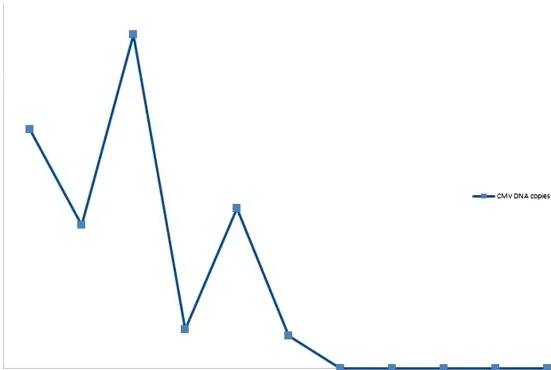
Time course of CMV DNA copies in plasma. Three-week long continuous intravenous foscarnet was applied in June, July and October, 2010. During September the patient was treated with foscarnet administered as a bolus three times per week.
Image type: pathology (masson_trichrome)